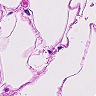
Metastatic tissue present: no